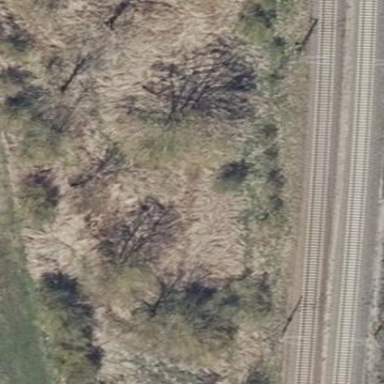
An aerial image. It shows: Patch of scrub vegetation.